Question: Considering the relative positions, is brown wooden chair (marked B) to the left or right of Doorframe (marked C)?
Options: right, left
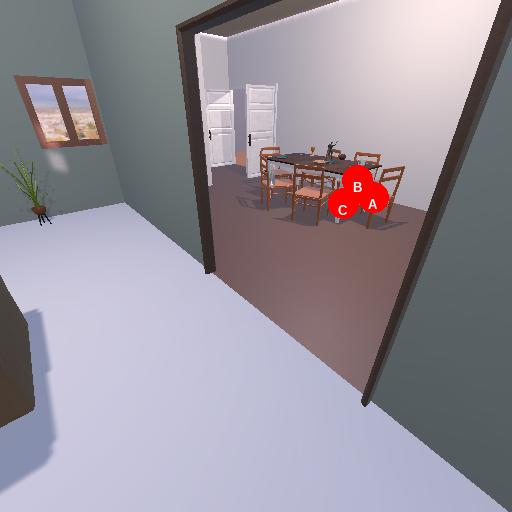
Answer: right